Aerial crown-view tile of a tropical tree (Barro Colorado Island, Panama), acquired 20240813:
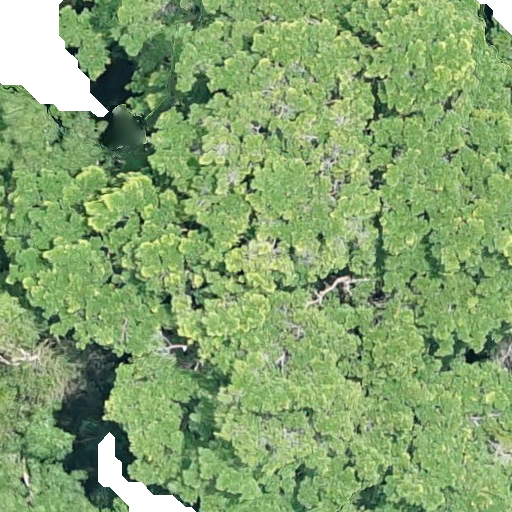
Species: Terminalia amazonia
GBIF accepted scientific name: Terminalia amazonica
Crown area: 610.872 m²